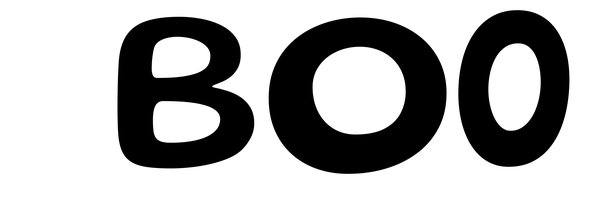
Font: Gluten_Medium